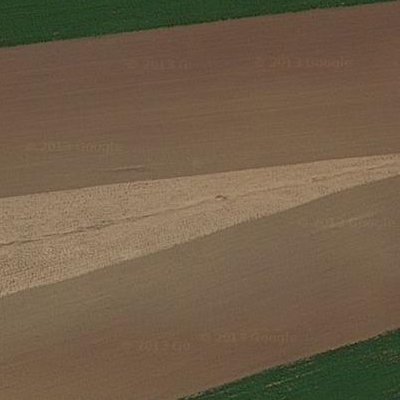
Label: Field